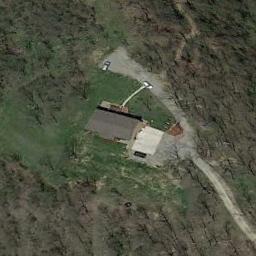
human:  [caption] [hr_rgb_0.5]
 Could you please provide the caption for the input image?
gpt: There are several houses among the lush woods .

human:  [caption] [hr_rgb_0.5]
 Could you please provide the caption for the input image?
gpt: In a sparse residential area there is a house and many withered trees surrounded by open spaces .

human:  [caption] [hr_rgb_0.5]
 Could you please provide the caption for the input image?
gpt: The sparse residential is on the grass next to some trees and bare land .

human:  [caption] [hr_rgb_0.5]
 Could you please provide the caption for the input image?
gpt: There is a road next to the sparse residential .

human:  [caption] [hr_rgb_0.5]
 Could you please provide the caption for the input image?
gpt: A sparse residential area with many brown trees and a brown building .